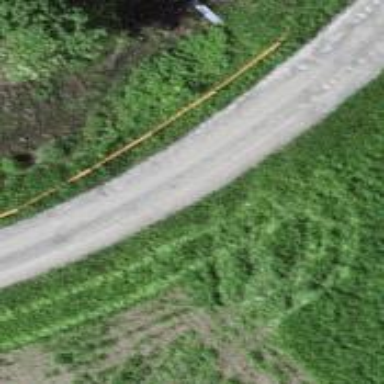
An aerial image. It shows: Compacted track road with grade3 tracktype.